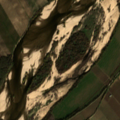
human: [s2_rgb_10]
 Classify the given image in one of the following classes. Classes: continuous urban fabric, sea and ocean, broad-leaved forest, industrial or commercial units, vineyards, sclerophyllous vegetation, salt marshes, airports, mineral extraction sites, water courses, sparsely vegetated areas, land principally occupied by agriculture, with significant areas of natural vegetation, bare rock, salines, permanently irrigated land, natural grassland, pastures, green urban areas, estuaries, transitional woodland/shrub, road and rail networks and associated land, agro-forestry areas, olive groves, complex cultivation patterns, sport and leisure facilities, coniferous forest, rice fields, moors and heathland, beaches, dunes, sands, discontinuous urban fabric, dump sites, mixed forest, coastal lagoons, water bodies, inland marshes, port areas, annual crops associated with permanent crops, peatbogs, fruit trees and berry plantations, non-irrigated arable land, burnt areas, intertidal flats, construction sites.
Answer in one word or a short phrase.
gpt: permanently irrigated land, vineyards, beaches, dunes, sands, water courses